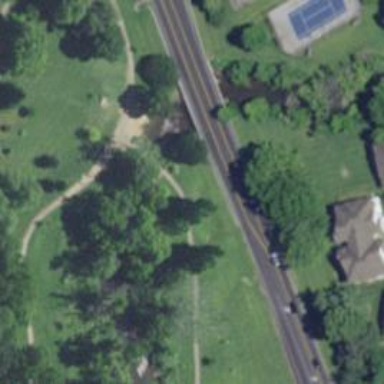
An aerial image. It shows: Footway bridge.